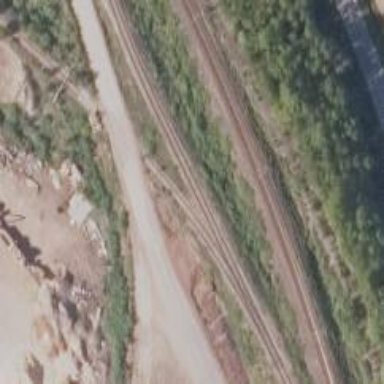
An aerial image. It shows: View of railway yard.